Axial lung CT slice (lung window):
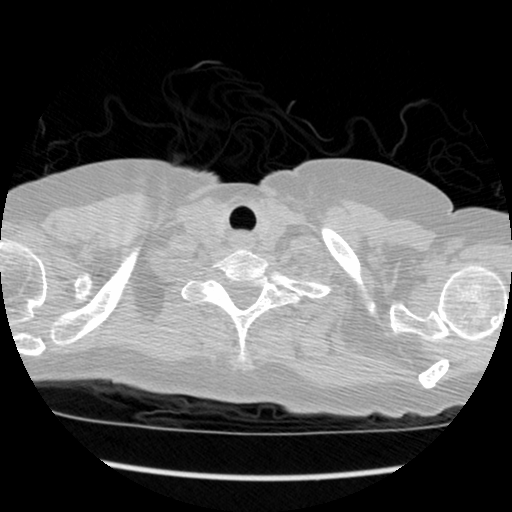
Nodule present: no